Question: This is the screenshot.

This is my code to build and set the header.
'''
private void buildHeader() {
JPanel panel = new JPanel();
panel.setLayout(new BoxLayout(panel, BoxLayout.X_AXIS));
panel.add(Box.createHorizontalStrut(10));
panel.add(new JLabel("Documents"));
panel.add(Box.createHorizontalGlue());
panel.add(new JButton("View"));
panel.add(new JButton("Print"));
panel.setBorder(BorderFactory.createLineBorder(new Color(210, 210, 210)));
panel.setBackground(new Color(245, 245, 245));
panel.setPreferredSize(new Dimension(panel.getPreferredSize().width, 51));
setColumnHeaderView(panel);
}
'''
But, I am not able to make the header to take its whole space. It is leaving the space above vertical scroll bar.
So, How can I make this column header to take up its whole width.
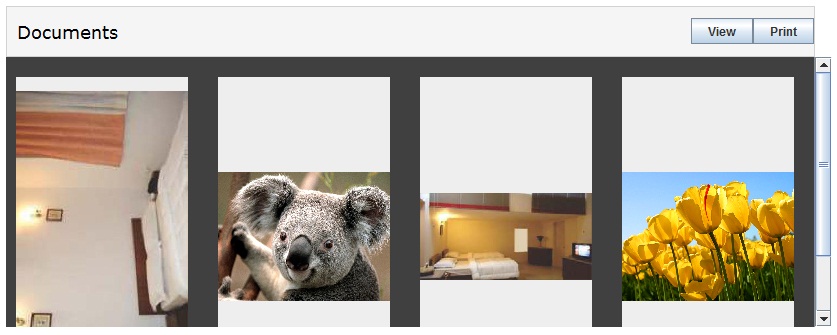
Answer: This is how headers work, they are designed to provide header information to the viewable area, so they have to be constrained to the width of the viewable area.
Instead of setting the column header view, try adding the 'panel' to the 'NORTH' position of the parent container and the scroll pane to the 'CENTER' position.